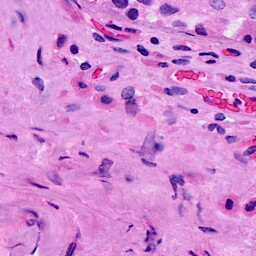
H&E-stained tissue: Breast